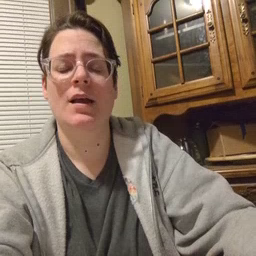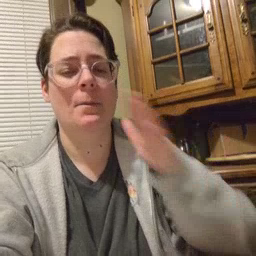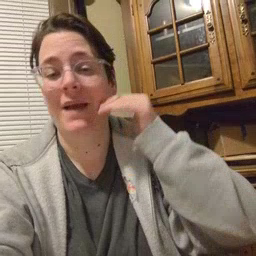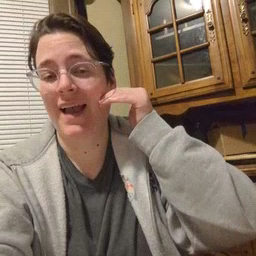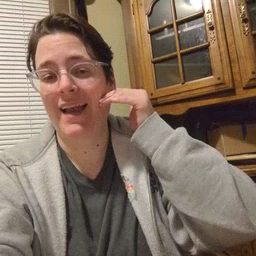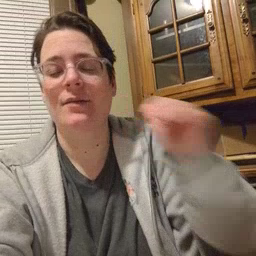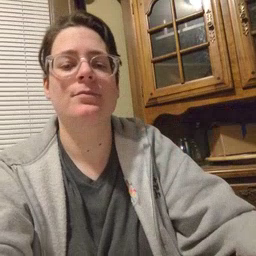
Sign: smile